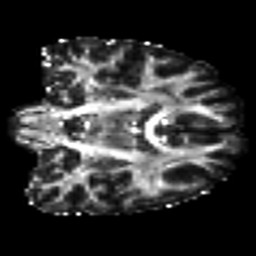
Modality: FA
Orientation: coronal
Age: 23
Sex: female
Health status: ill
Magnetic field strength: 3 T
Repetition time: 9 s
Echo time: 0.093 s